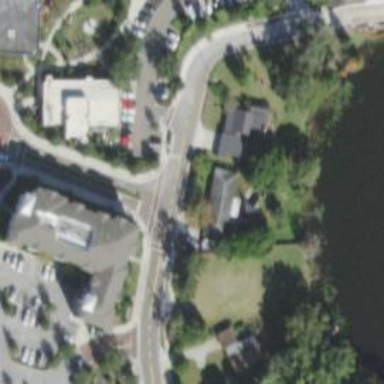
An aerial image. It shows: Marked crossing on footway.